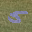
Label: 5